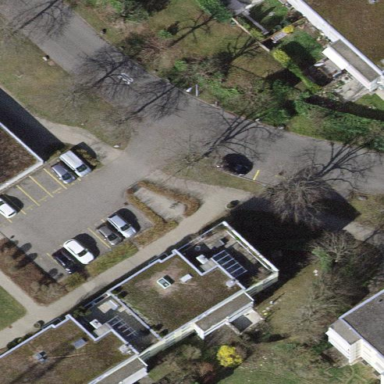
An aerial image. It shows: Parking area with surface.